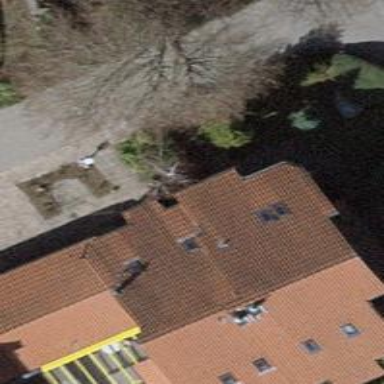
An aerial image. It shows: View of roof of building.